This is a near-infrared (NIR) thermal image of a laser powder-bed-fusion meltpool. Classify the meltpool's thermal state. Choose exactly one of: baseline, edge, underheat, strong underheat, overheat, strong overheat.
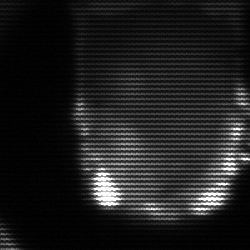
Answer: baseline